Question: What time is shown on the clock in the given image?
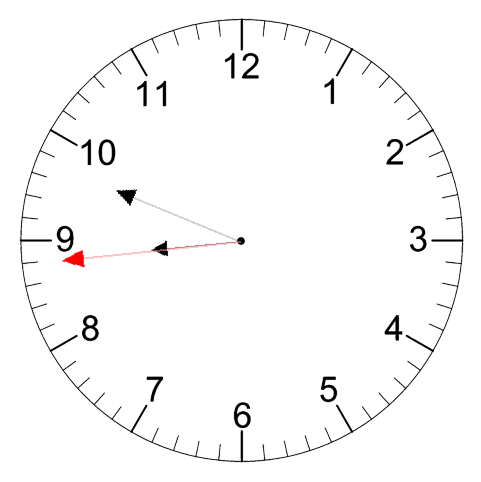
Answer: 08:48:44